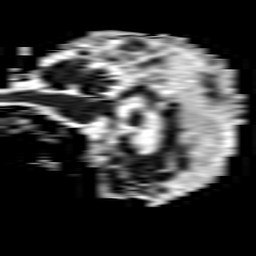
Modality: ADC
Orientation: sagittal
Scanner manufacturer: philips
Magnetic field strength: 1.5 T
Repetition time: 3.516 s
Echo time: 0.07117 s